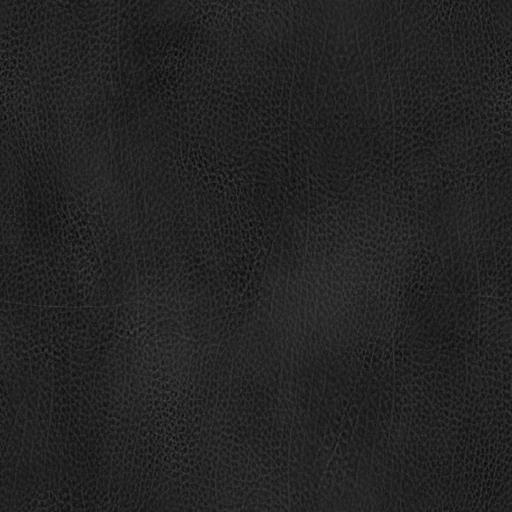
Tags: black leather